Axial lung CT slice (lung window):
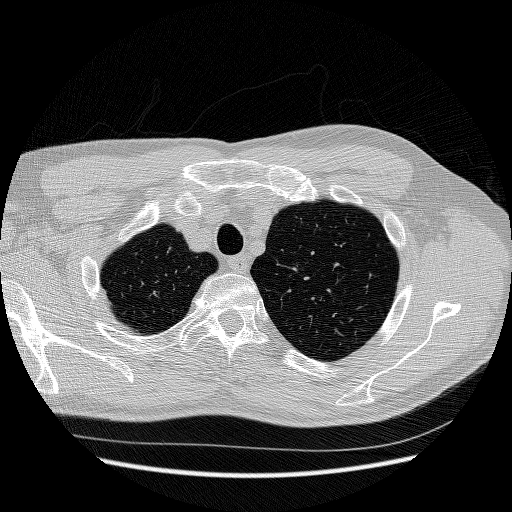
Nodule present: no